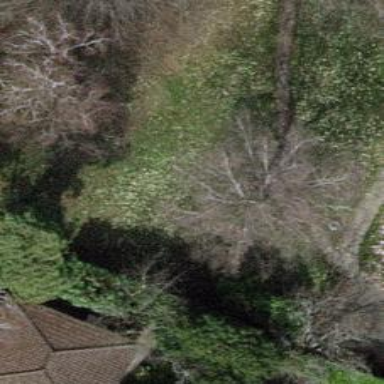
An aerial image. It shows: Evergreen needle-leaved tree.